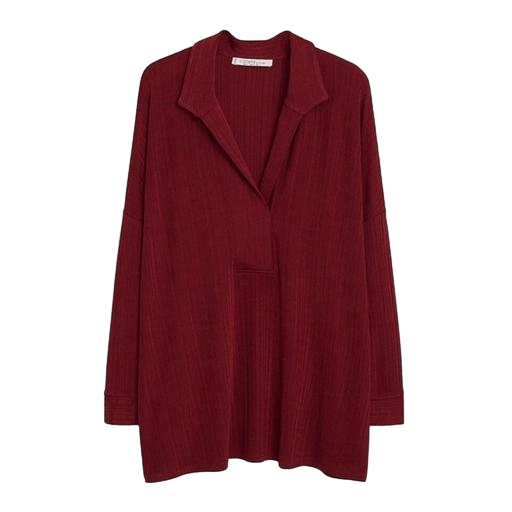
saturday tunic merlot, polo tunic, oversized shirt, white background